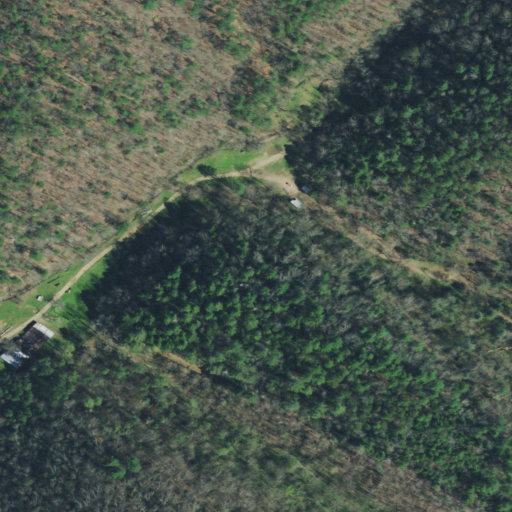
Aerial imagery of valley in Tennessee named Fowler Hollow containing mixed forest, deciduous forest, evergreen forest, pasture, and open development